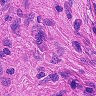
Metastatic tissue present: no